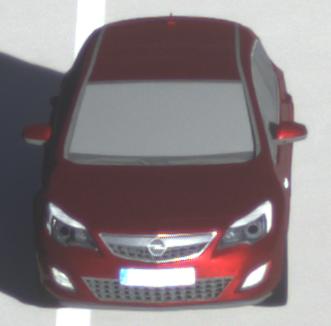
Make: Opel
Model: Astra 1.4 ecoFlex
Detailed model: Astra (J)
Model produced from: 2009/12
Model produced until: 2010/12
Doors: 5
Color: red
Road condition: dry road
Daytime: morning or afternoon
Contrast: medium contrast